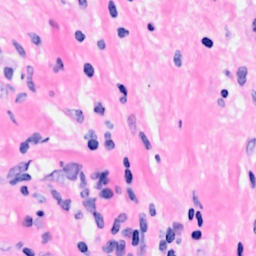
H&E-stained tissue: Breast